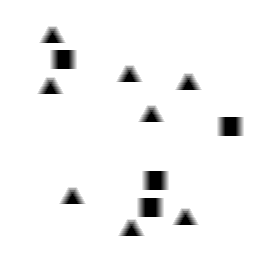
Squares: 4
Triangles: 8
Stars: 0
Total shapes: 12